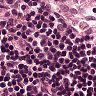
Metastatic tissue present: no